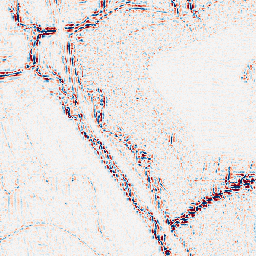
Category: wavelet
Decomposition family: wavelet_biorthogonal
Decomposition parameters: wavelet: bior2.4
level: 2
Upsampling method: lanczos
Upsampling parameters: scale: 4
Upsampling scale: 4